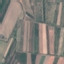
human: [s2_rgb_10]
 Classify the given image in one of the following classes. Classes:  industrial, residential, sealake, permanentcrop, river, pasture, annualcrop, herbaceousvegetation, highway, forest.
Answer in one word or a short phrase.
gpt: PermanentCrop